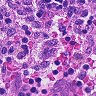
Metastatic tissue present: no